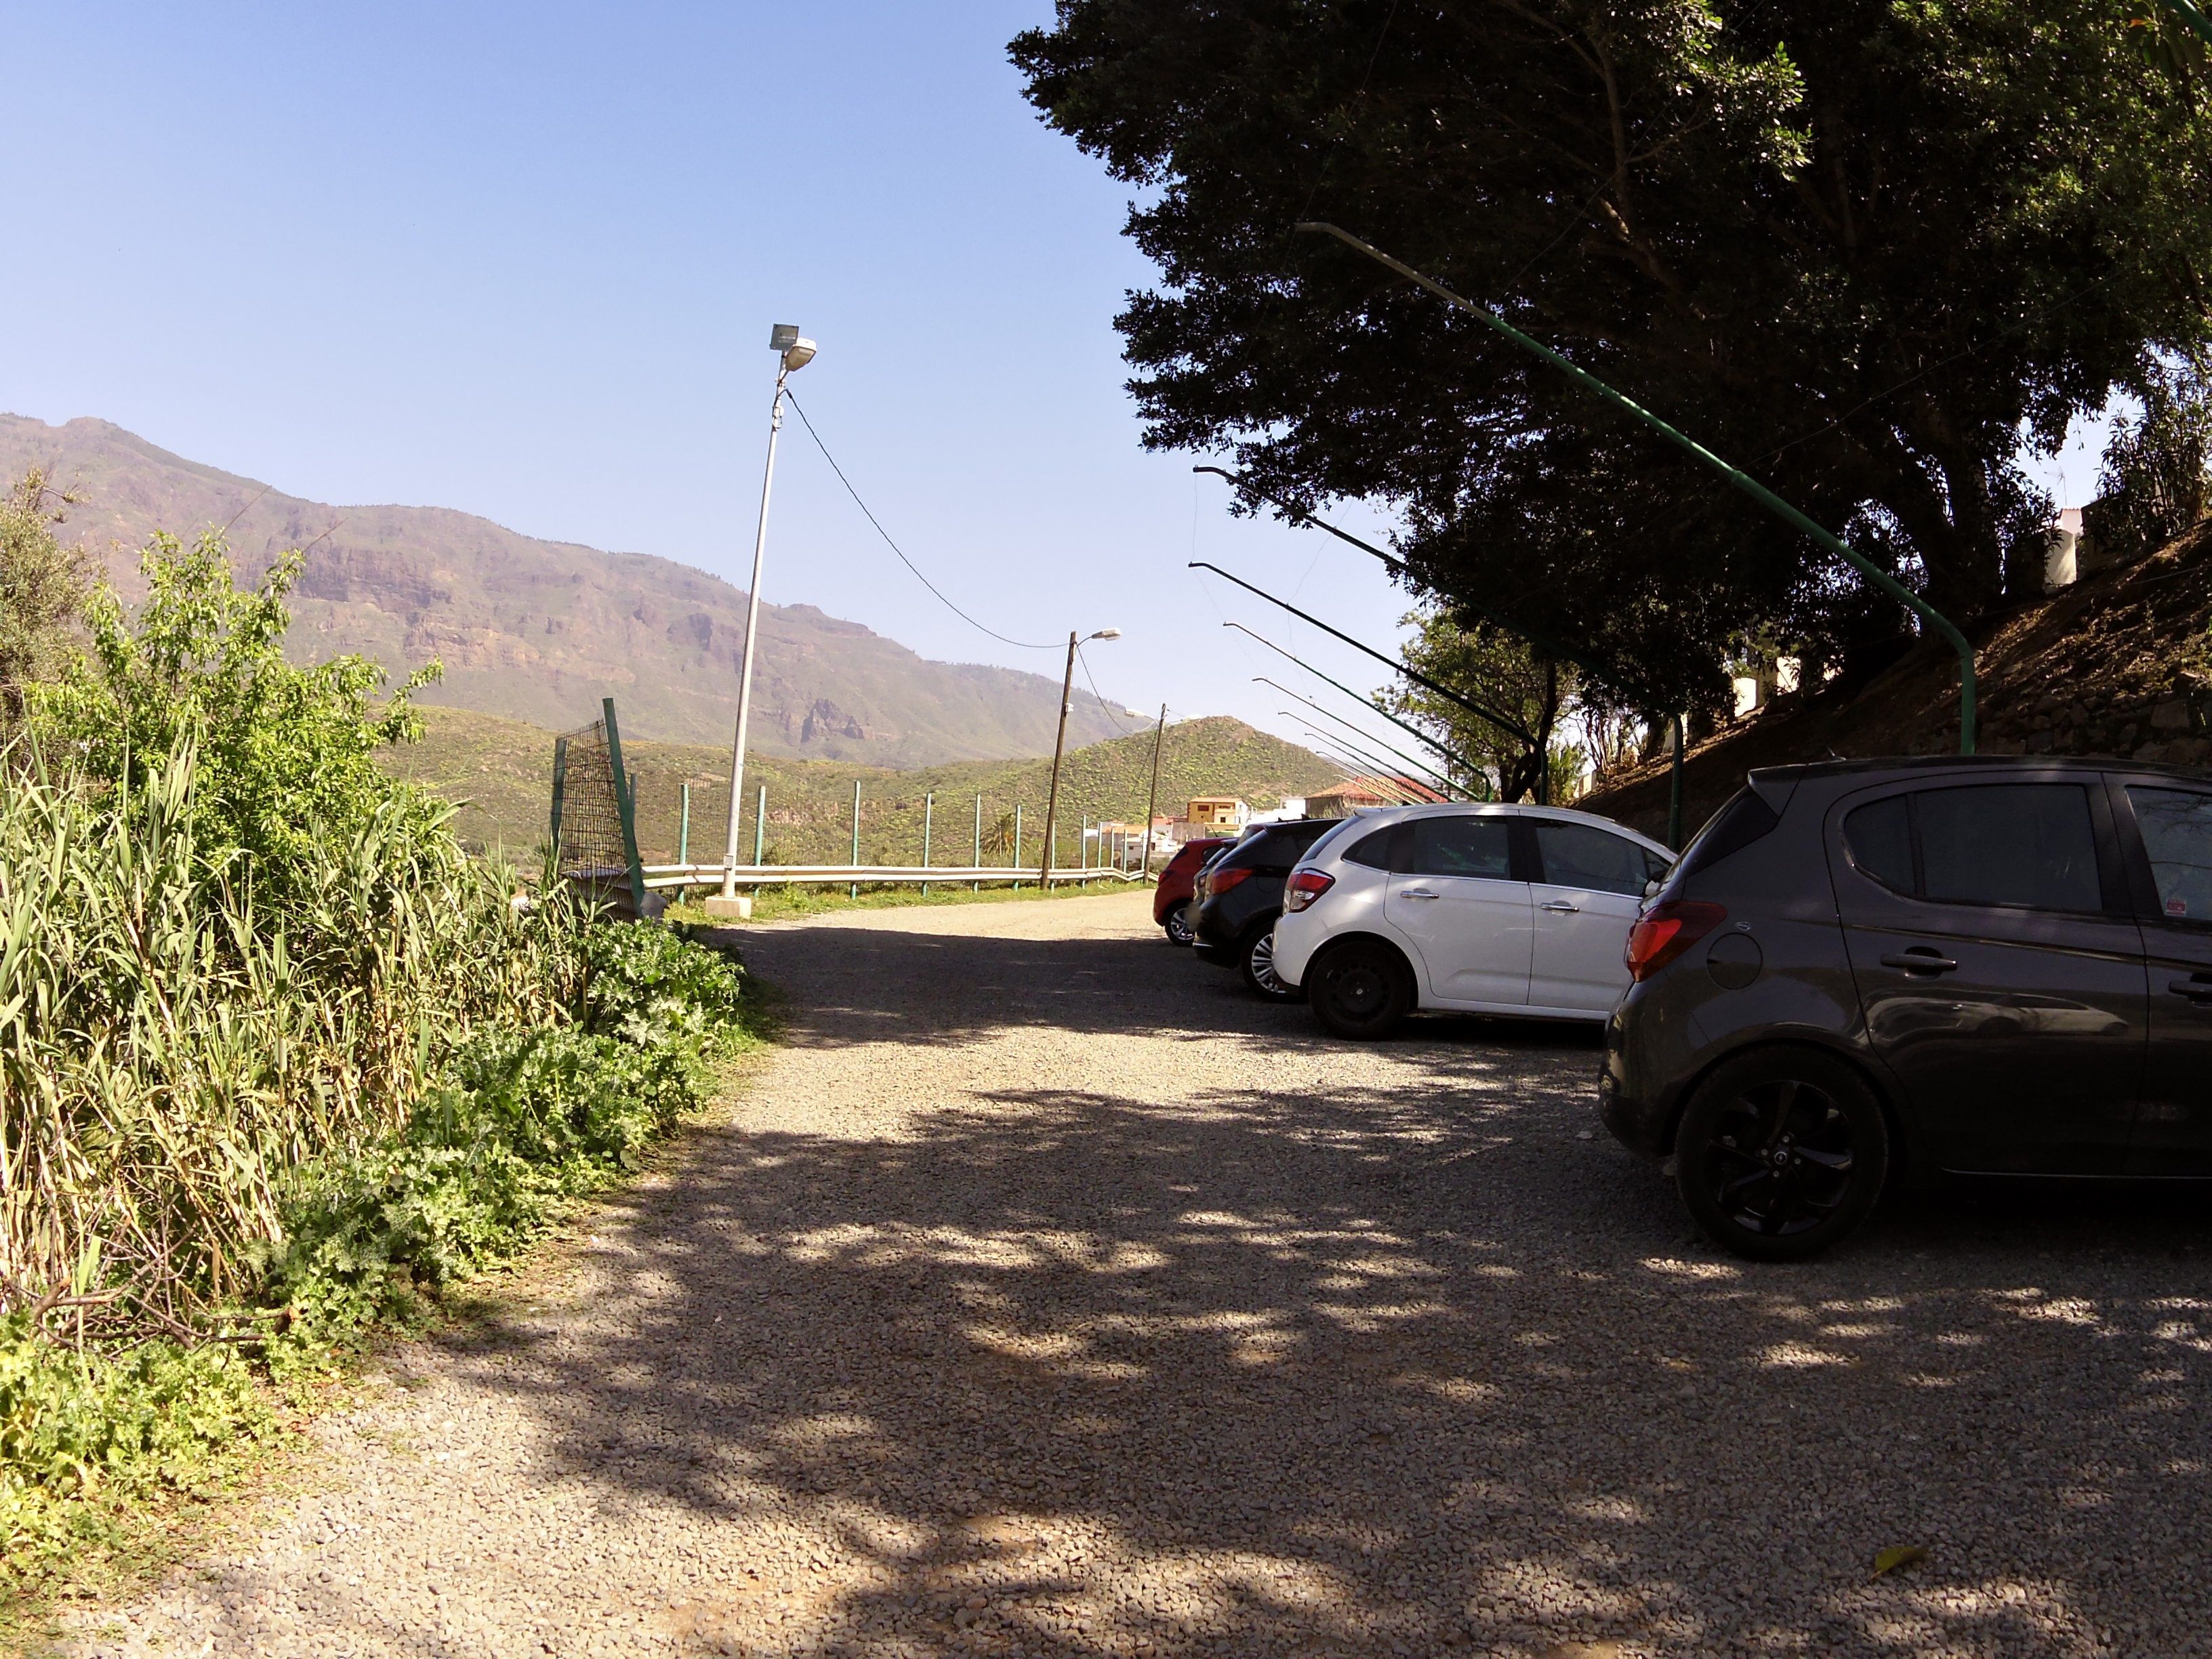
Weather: clear
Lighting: day
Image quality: good
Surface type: walking surface
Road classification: service, track
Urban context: low density rural
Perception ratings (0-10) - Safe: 5.77, Lively: 3.67, Beautiful: 7.4, Boring: 6.7, Depressing: 4.22, Wealthy: 3.56